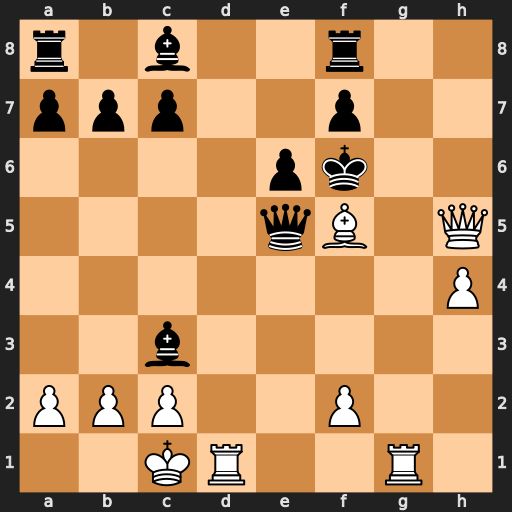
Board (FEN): r1b2r2/ppp2p2/4pk2/4qB1Q/7P/2b5/PPP2P2/2KR2R1
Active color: w
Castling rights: -
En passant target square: -
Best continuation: Qg5#